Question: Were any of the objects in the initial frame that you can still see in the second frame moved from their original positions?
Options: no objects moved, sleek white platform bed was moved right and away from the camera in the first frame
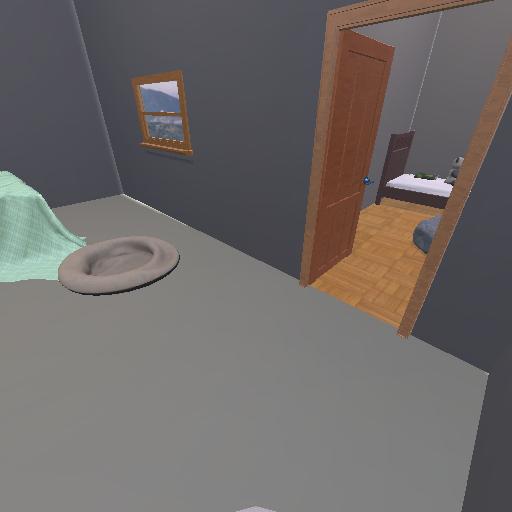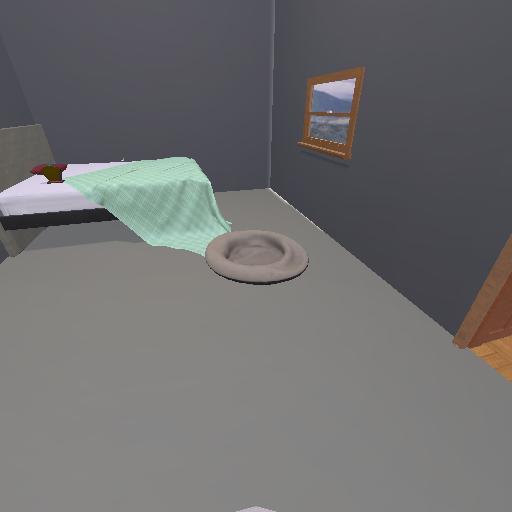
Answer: no objects moved